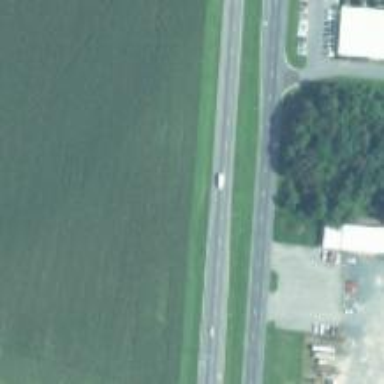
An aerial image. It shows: Trunk link highway.